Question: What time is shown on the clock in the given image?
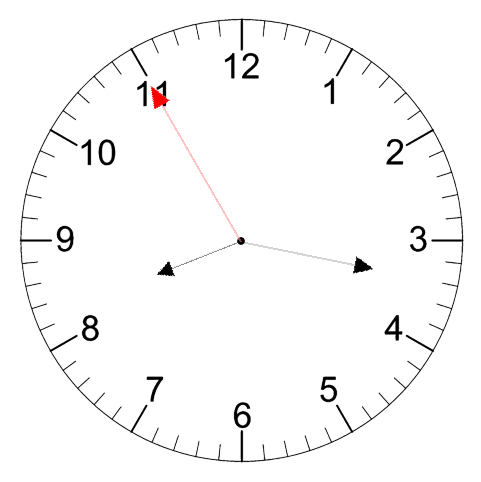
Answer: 08:16:55